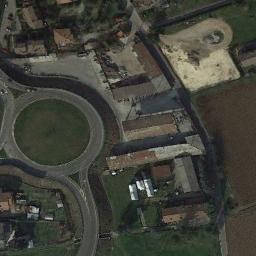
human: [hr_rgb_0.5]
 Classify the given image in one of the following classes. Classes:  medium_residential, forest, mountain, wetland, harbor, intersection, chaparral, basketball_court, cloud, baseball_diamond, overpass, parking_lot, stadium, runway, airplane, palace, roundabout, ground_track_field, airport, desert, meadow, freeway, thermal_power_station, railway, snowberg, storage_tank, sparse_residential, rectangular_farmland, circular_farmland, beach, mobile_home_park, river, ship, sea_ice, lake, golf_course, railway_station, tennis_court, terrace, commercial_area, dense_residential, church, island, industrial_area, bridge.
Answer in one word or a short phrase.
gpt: roundabout